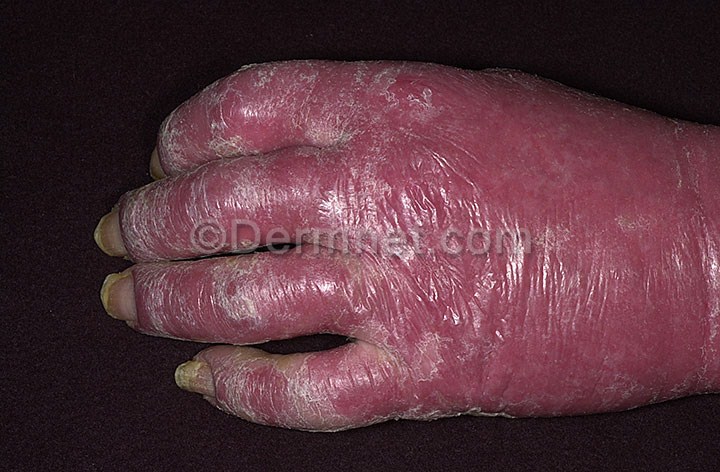
Disease: Psoriasis pictures Lichen Planus and related diseases